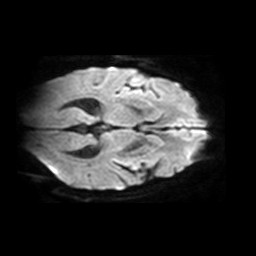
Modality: TRACE
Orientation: axial
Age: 60
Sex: male
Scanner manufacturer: philips
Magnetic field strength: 1.5 T
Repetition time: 4.764 s
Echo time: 0.07794 s